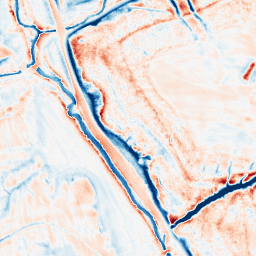
Category: edge_preserving
Decomposition family: anisotropic_diffusion
Decomposition parameters: iterations: 50
kappa: 100
gamma: 0.2
Upsampling method: bicubic
Upsampling parameters: scale: 8
Upsampling scale: 8